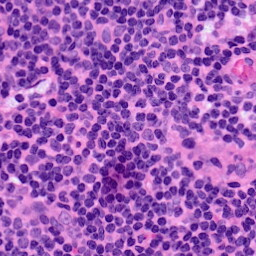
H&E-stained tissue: LymphNode